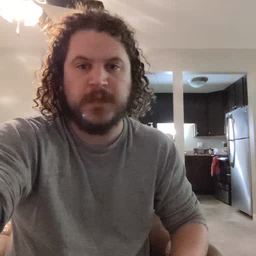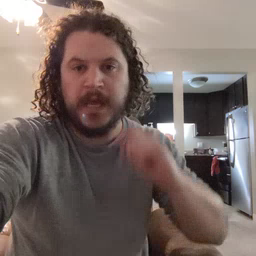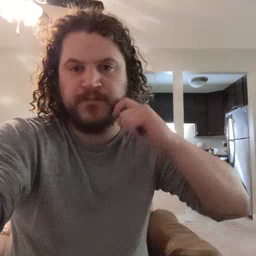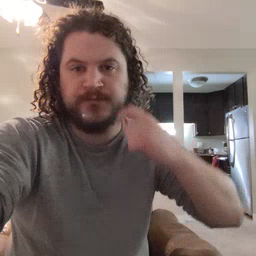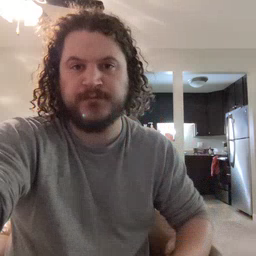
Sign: apple